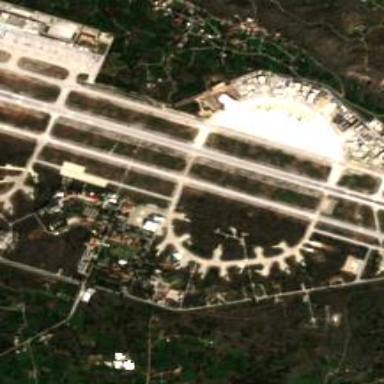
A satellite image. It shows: International airport.